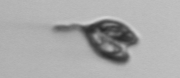
Label: Pyramimonas_longicauda